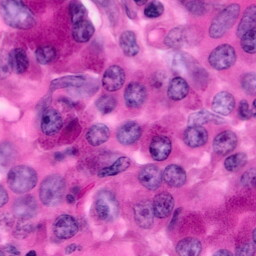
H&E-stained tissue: Pancreatic